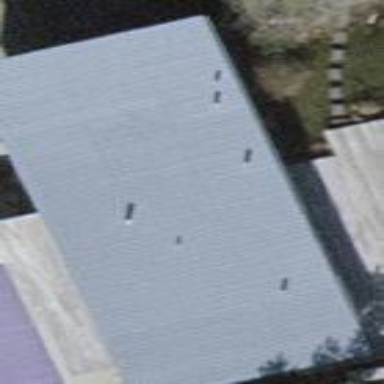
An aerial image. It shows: Building with flat roof.